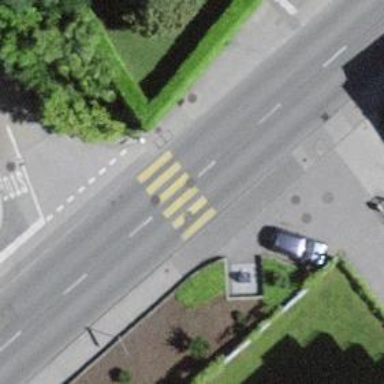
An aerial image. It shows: Zebra crossing on the road.